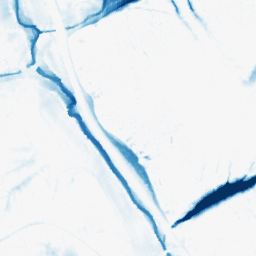
Category: morphological
Decomposition family: morphological_ellipse
Decomposition parameters: operation: closing
width: 30
height: 30
Upsampling method: regularized
Upsampling parameters: scale: 4
lambda_reg: 0.001
Upsampling scale: 4